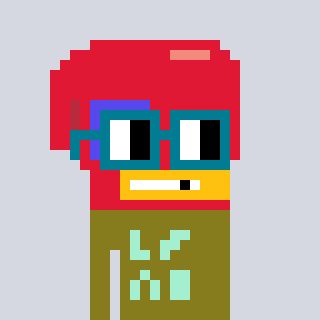
a pixel art character with square dark green glasses, a boxing glove-shaped head and a gunk-colored body on a cool background